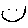
Label: smiley face